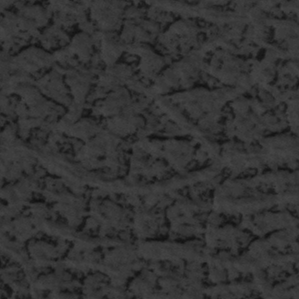
Label: frost